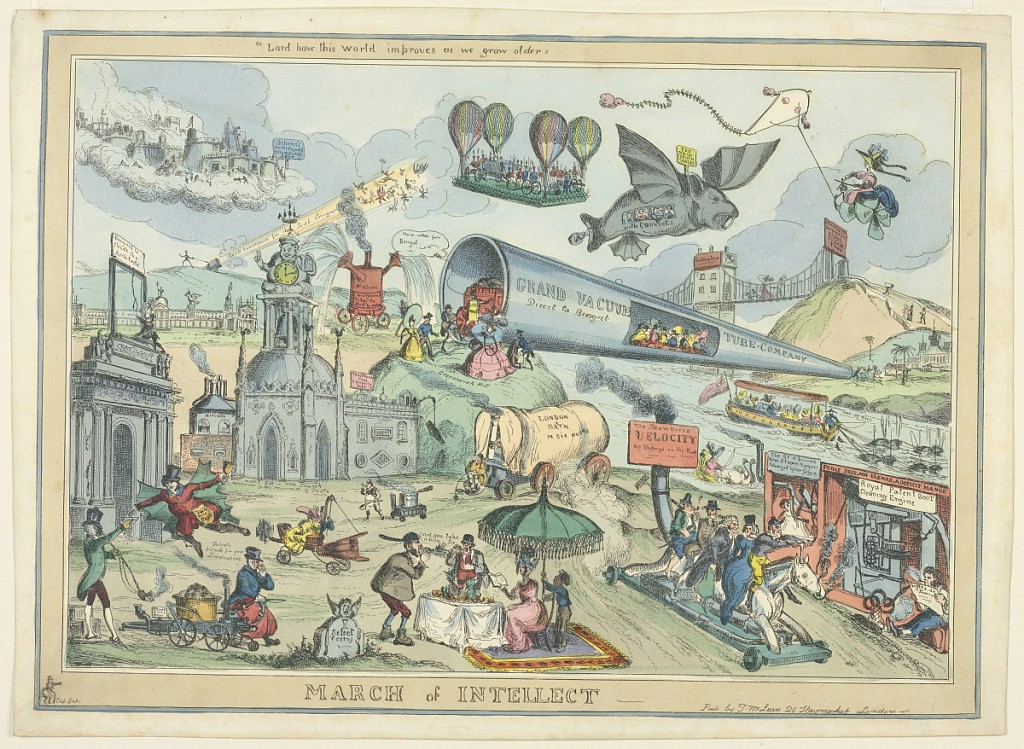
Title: March of Intellect
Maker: William Heath, British, 1794 - 1840
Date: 1805-1815
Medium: Engraving in black ink, brush and watercolor on paper
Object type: Print
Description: Horizontal rectangle. Cartoon showing various fantastical means of surface and air transportation to various parts of the world, with individual captions. Below, title and publisher's name.